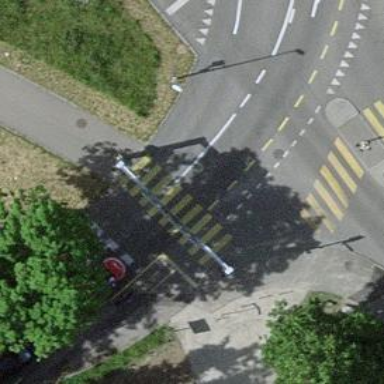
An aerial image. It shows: Secondary road with asphalt surface and dedicated cycle lane.